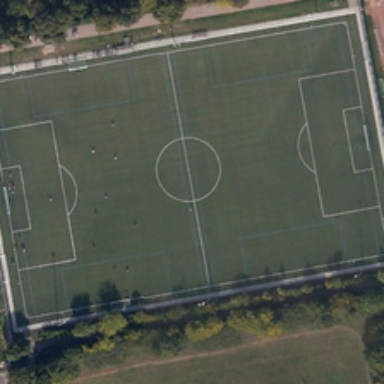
The middle of the land is a large football field .